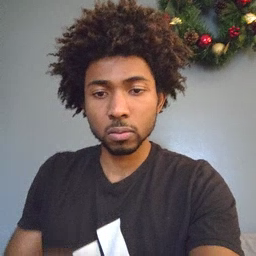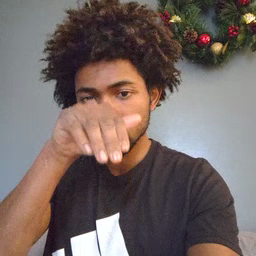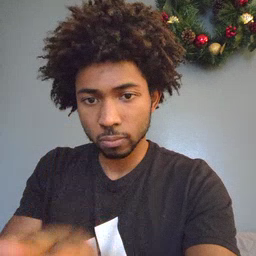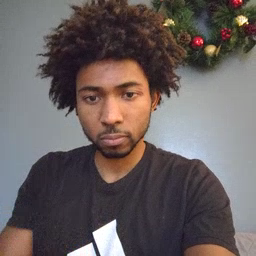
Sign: elephant